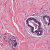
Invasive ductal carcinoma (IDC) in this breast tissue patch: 0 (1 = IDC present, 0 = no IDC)